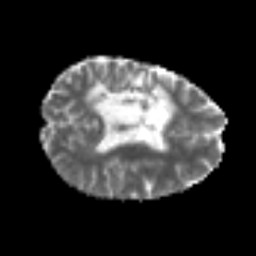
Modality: MD
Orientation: axial
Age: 31
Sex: female
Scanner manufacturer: siemens
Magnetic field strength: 3 T
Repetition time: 6.1 s
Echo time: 0.101 s